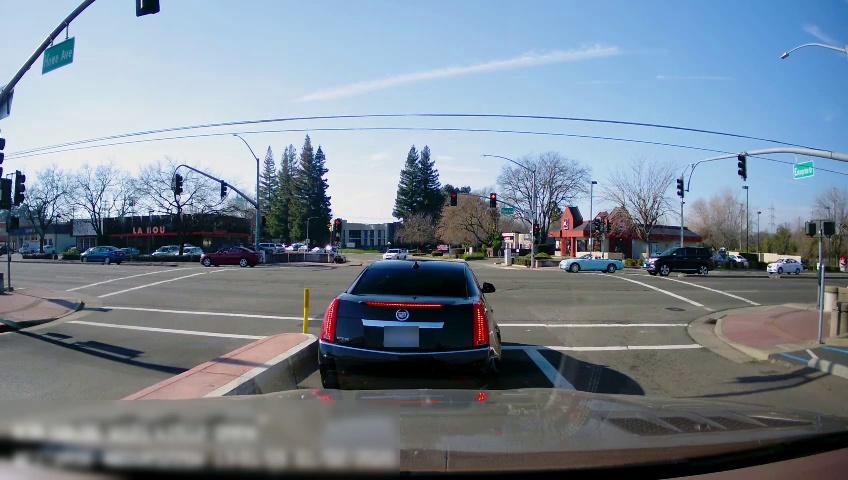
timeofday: Day
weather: Sunny
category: Drivable Space
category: Vehicles | SUV
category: Vehicles | Car
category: Vehicles | Truck
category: Vehicles | Car
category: Vehicles | Car
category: Vehicles | Car
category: Vehicles | Car
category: Vehicles | Car
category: Vehicles | Car
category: Vehicles | Car
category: Lanes | Opposite Lane
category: Lanes | Current Lane
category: Traffic | Lights
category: Traffic | Signs
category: Traffic | Lights
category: Traffic | Lights
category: Traffic | Lights
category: Traffic | Lights
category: Traffic | Lights
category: Traffic | Lights
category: Traffic | Lights
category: Traffic | Lights
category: Traffic | Signs
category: Traffic | Lights
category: Traffic | Lights
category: Traffic | Lights
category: Traffic | Lights
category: Traffic | Lights
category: Traffic | Signs
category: Traffic | Lights
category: Traffic | Lights
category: Traffic | Lights